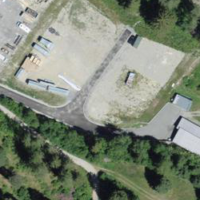
EUNIS habitat code: 24
Species observed at this site:
Arctium tomentosum
Orthilia secunda
Rubus saxatilis